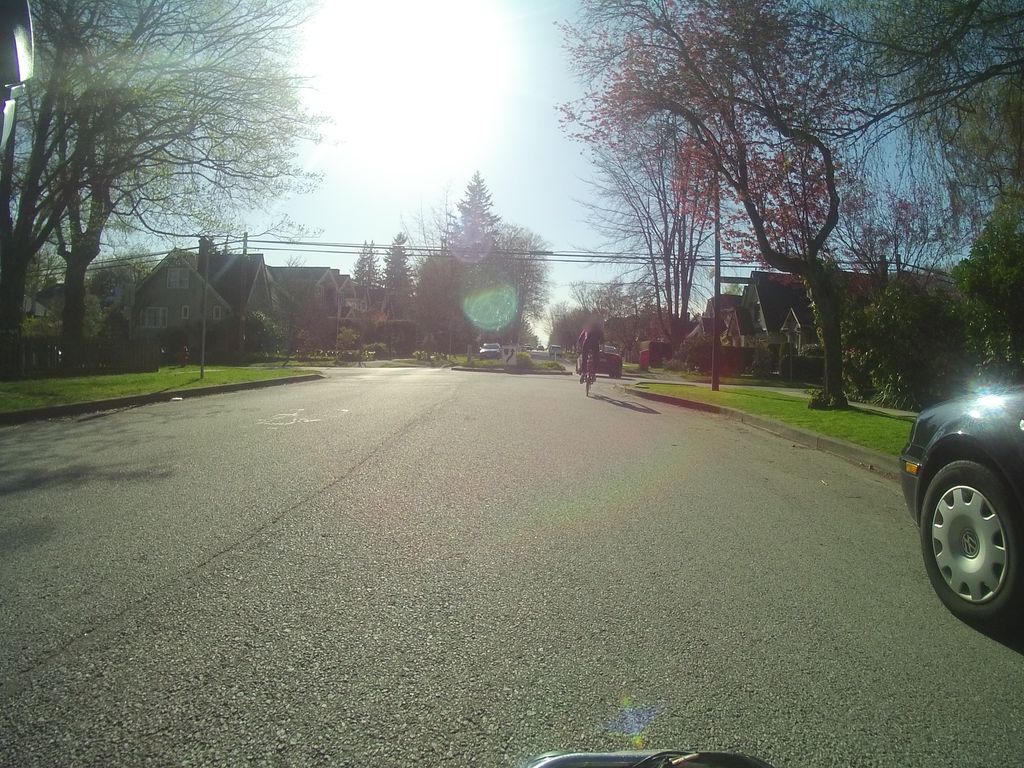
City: vancouver